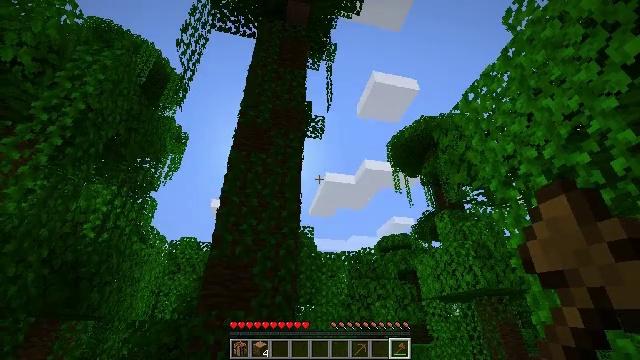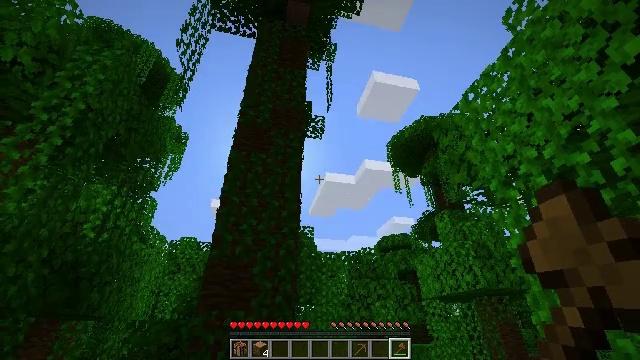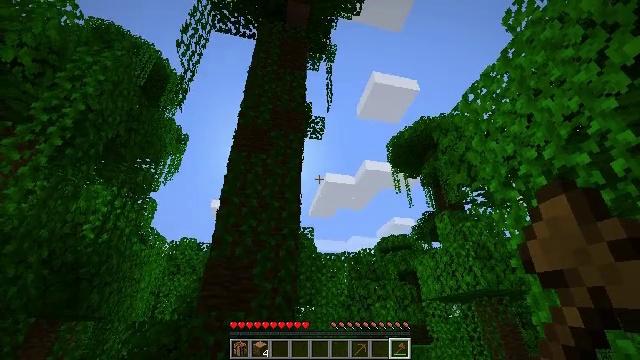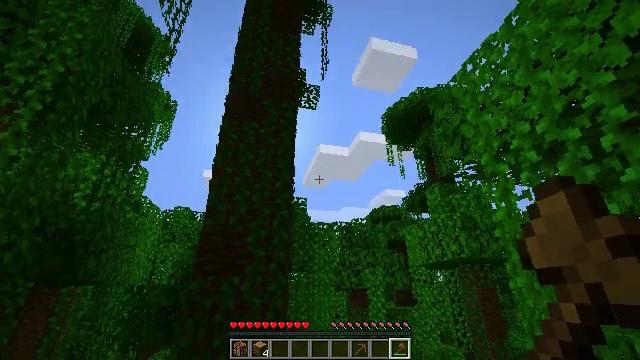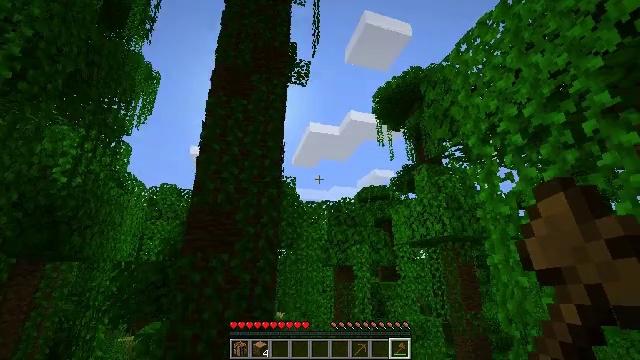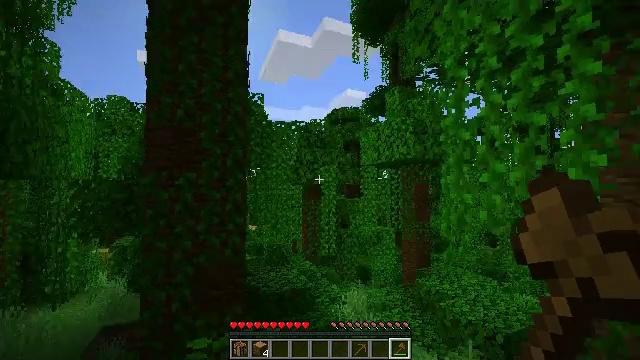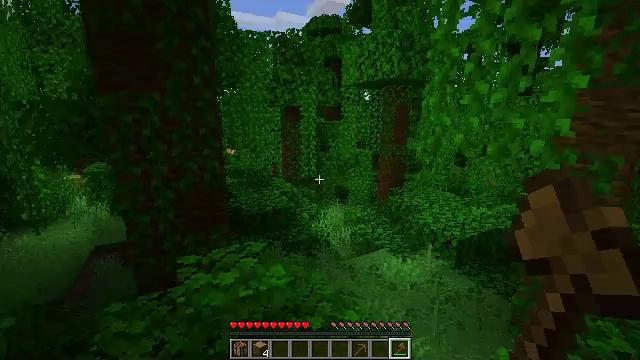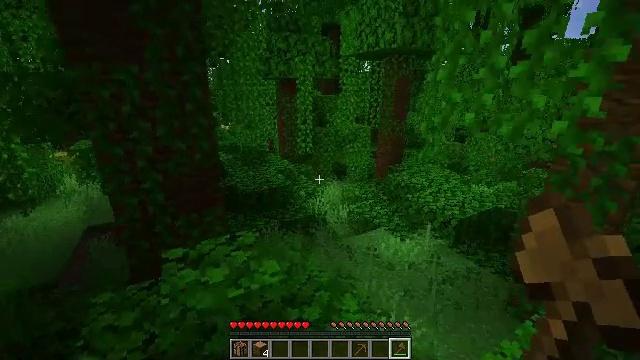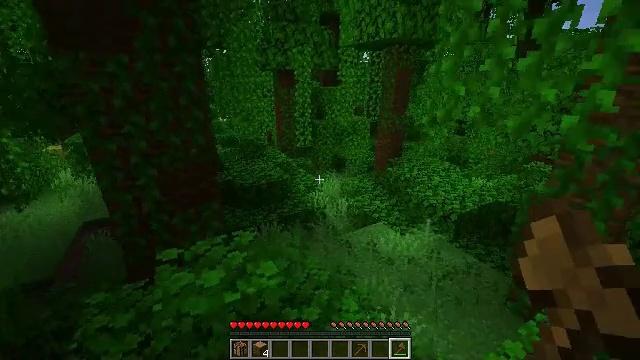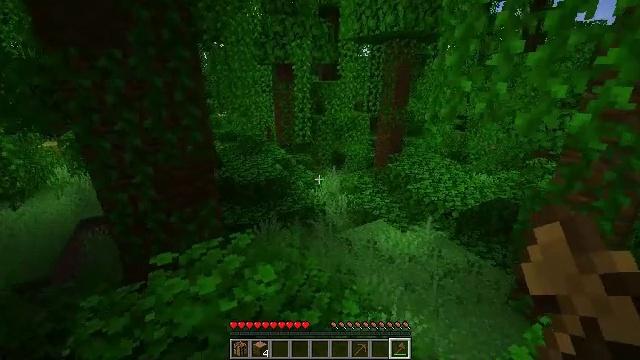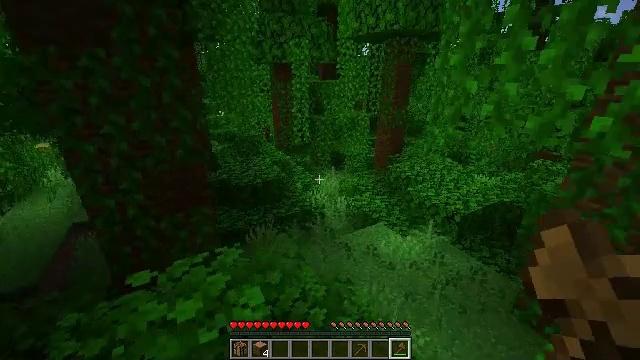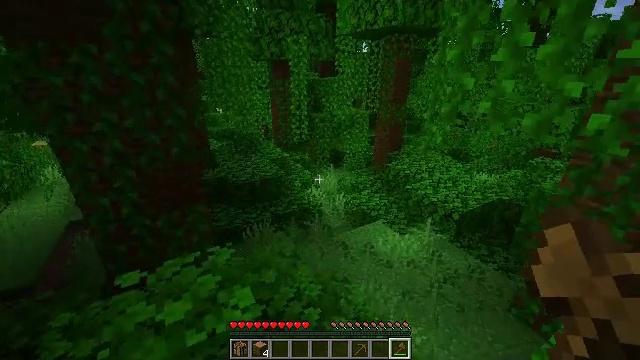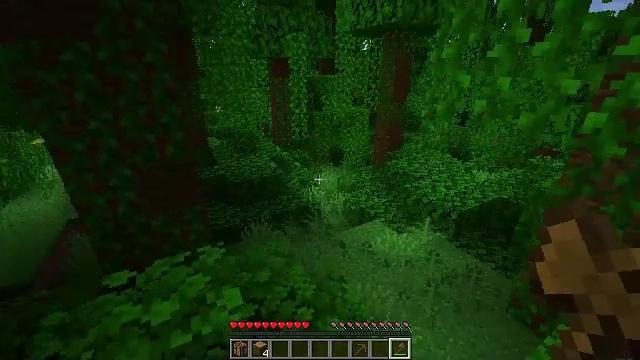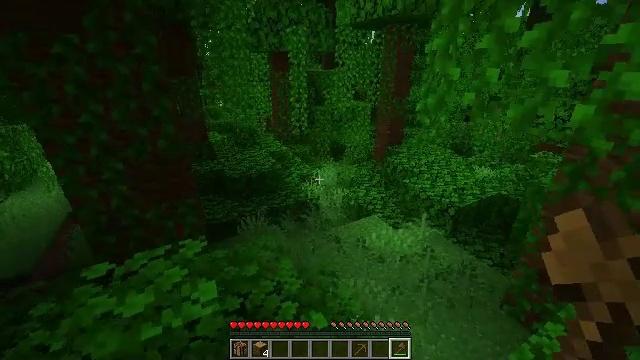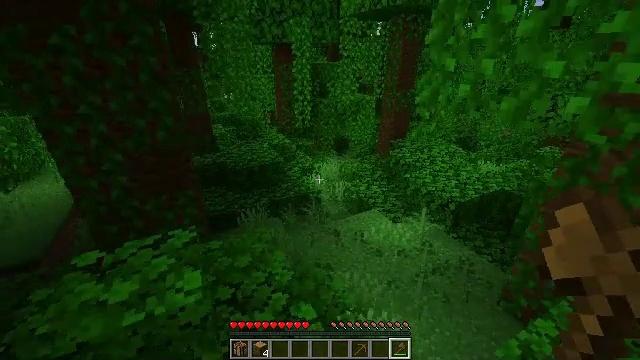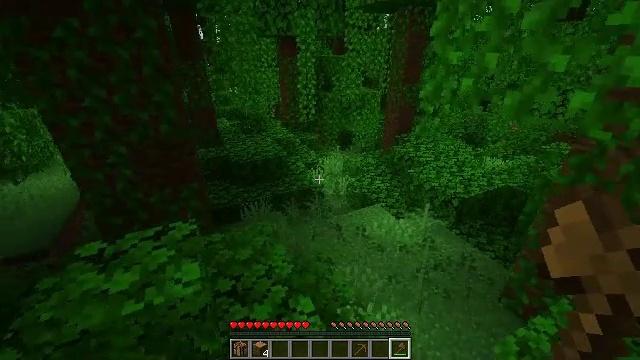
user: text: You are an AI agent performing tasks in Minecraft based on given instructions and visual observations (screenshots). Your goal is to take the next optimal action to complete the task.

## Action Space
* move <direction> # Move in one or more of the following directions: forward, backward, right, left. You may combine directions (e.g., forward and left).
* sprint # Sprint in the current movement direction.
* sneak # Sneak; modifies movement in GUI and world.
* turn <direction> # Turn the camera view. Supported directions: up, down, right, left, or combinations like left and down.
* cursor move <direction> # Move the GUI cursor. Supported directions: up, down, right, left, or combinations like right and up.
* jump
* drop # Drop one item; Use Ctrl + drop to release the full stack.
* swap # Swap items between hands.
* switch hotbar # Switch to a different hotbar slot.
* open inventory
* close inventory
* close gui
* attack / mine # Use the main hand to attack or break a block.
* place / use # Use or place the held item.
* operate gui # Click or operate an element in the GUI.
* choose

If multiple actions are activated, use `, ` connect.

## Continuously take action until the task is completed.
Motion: motion action
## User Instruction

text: Break oak leaves from the trees.
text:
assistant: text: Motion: no_op
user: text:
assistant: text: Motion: no_op
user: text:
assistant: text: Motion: turn right and down
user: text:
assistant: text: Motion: turn right and down
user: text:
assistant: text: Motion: move forward, turn right and down
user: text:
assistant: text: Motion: move forward, turn right and down
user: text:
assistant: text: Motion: move forward, turn down
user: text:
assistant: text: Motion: move forward, turn down
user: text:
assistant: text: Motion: move forward, turn down
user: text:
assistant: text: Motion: move right
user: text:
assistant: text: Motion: move right
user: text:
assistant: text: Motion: move right
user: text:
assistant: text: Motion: move right, turn left and down
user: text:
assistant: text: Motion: turn left and down
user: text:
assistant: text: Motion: turn left and down
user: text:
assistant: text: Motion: turn left and down
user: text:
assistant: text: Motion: turn left and down
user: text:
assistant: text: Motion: turn down
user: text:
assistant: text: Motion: no_op
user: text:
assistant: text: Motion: no_op
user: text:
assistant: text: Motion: no_op
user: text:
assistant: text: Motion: no_op
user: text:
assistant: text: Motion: move forward
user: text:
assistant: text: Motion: move forward
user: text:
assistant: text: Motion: move forward, turn down
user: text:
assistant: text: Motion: move forward
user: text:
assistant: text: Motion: move forward
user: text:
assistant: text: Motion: move forward, turn down
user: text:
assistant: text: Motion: move forward
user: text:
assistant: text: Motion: move forward